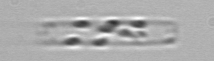
Label: Cerataulina_pelagica